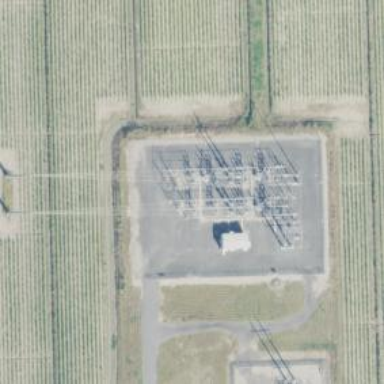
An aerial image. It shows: There is fence around switching substation.